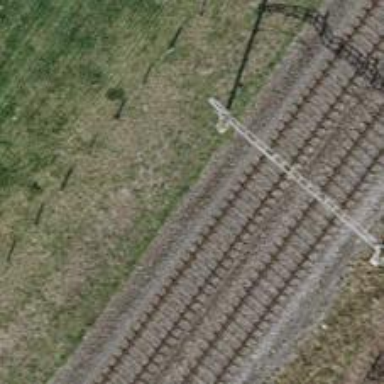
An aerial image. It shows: Power pole.